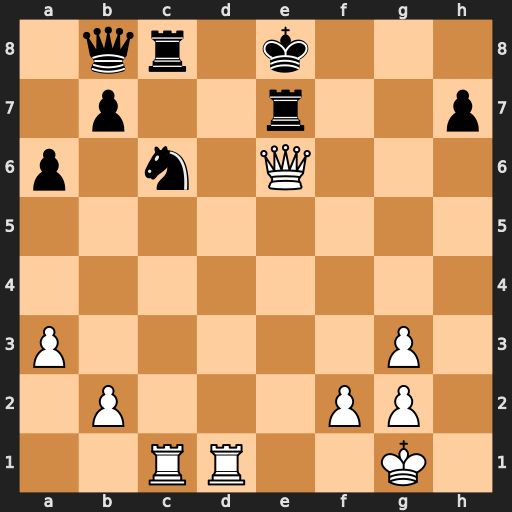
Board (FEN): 1qr1k3/1p2r2p/p1n1Q3/8/8/P5P1/1P3PP1/2RR2K1
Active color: w
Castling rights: -
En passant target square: -
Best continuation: Qg8#